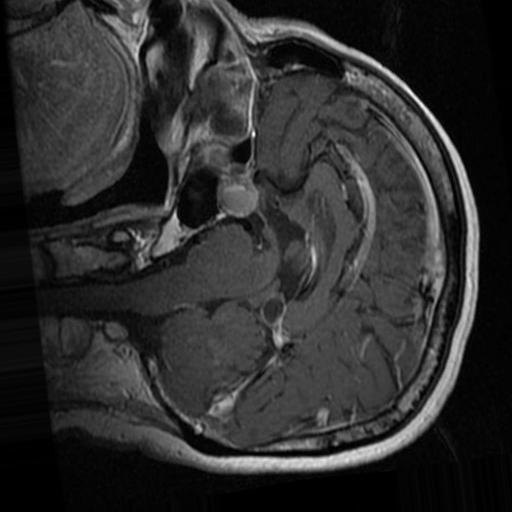
Label: brain_tumor